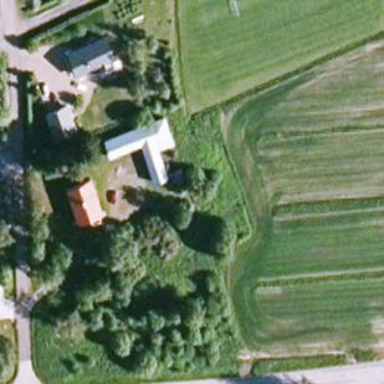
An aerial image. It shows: Farmyard area.